Field crop: maize
Growth stage: 1
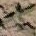
Species: atriplex